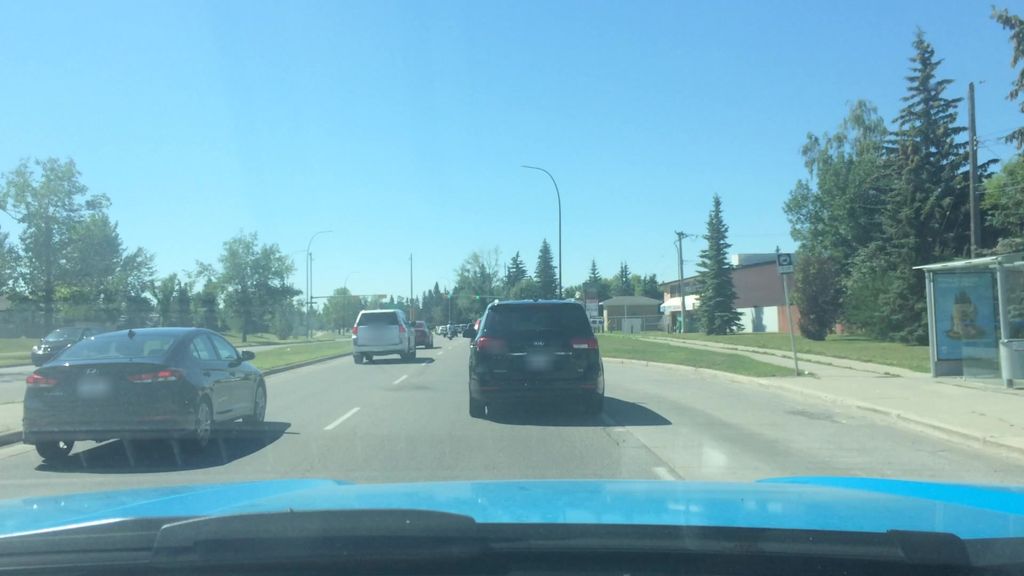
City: calgary